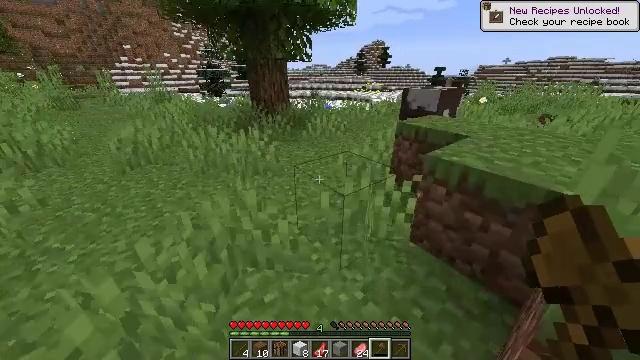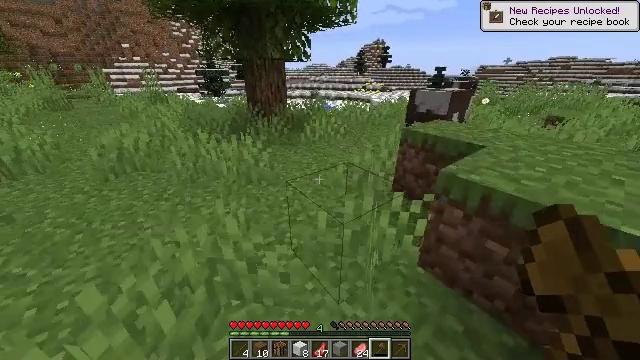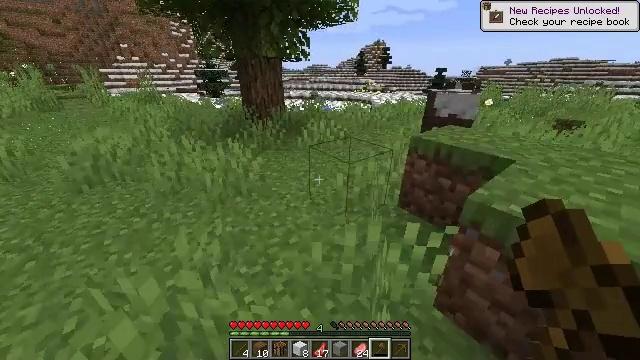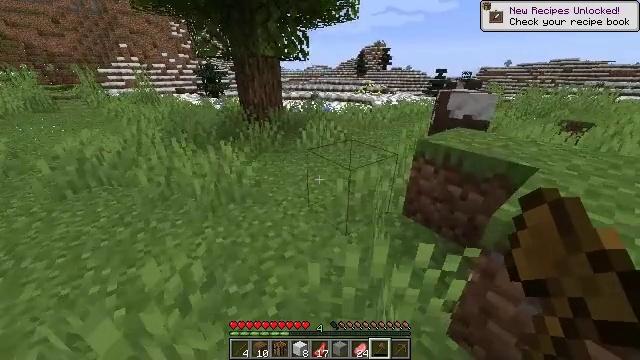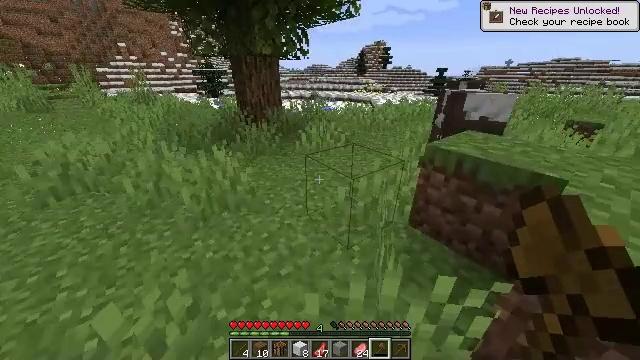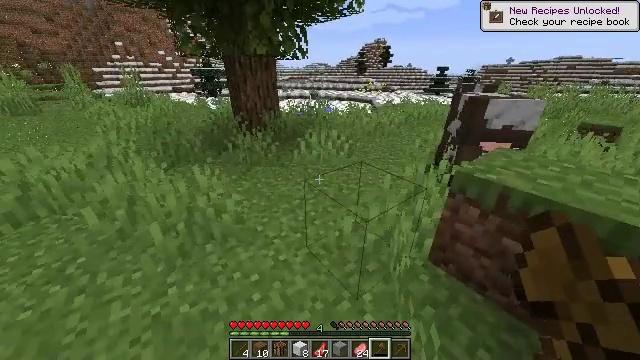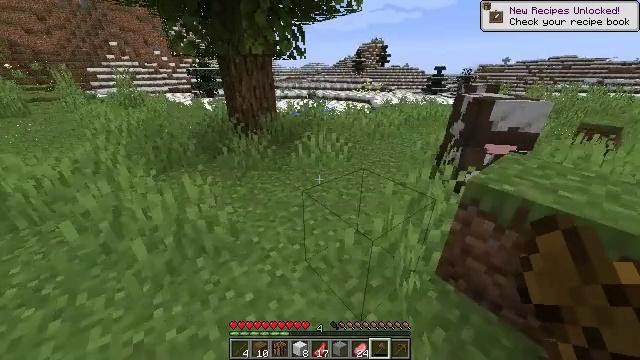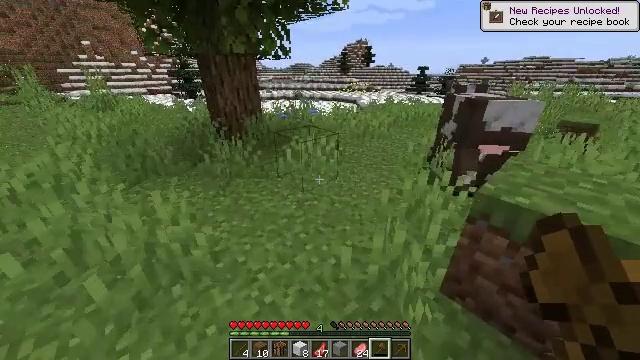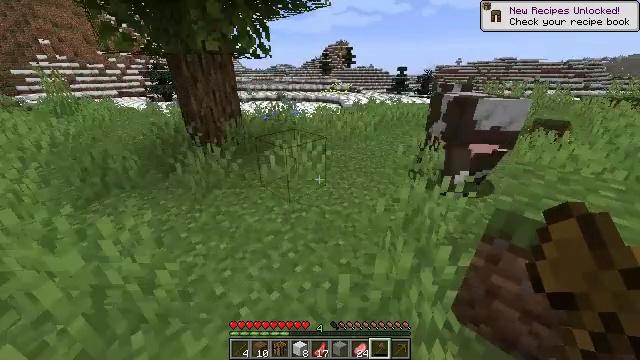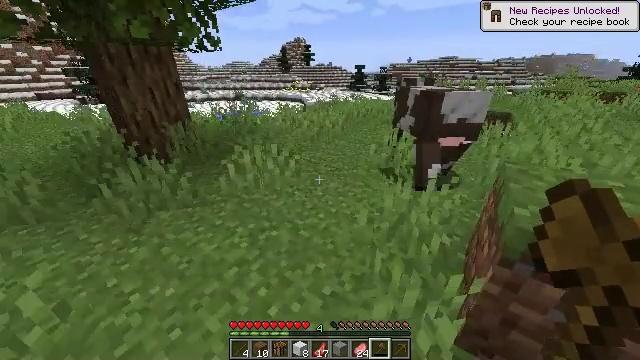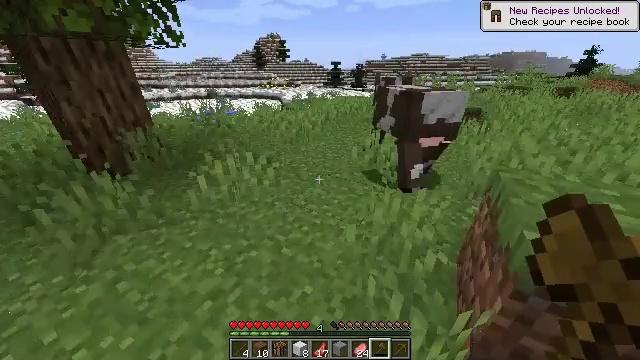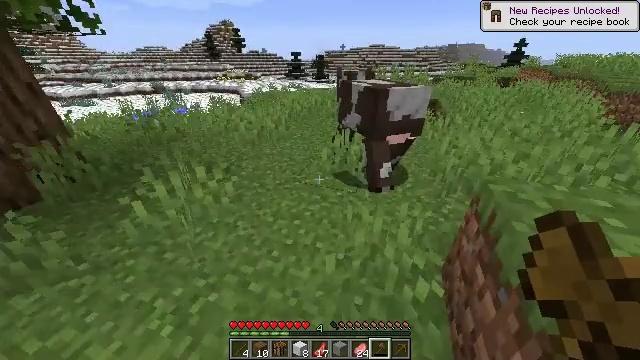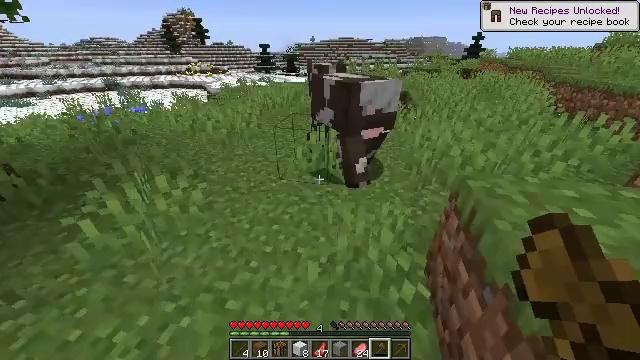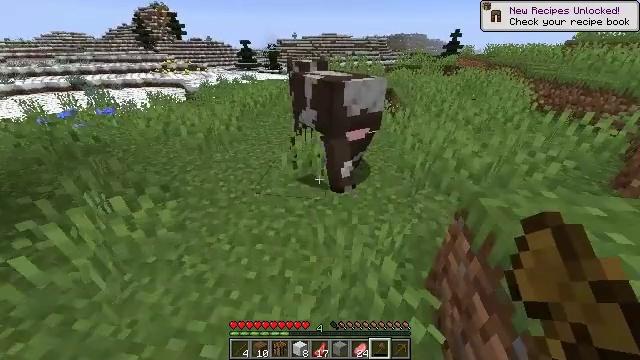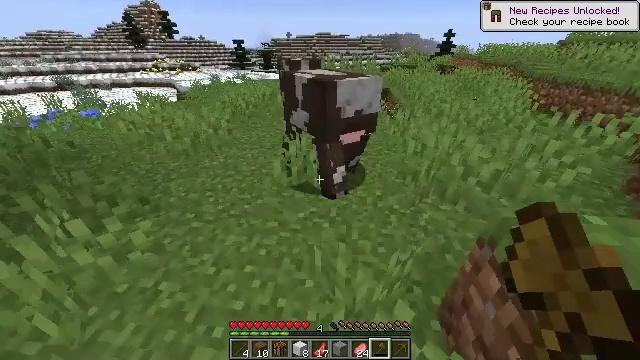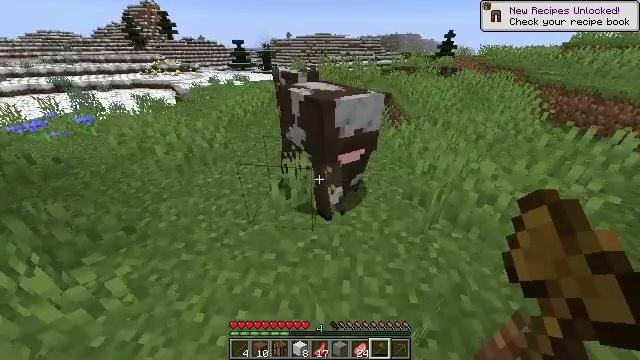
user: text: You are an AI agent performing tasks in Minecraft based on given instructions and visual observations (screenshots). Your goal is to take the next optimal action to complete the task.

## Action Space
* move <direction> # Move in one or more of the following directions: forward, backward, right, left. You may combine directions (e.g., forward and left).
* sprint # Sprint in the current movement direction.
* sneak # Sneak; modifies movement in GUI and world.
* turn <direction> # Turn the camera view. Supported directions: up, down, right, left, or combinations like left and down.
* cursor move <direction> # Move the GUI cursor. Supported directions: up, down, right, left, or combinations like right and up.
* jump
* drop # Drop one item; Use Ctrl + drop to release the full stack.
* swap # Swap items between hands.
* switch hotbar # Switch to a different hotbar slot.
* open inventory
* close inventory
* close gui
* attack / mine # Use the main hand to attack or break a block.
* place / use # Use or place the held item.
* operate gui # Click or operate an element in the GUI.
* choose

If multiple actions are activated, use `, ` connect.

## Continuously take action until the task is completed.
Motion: motion action
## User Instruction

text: Kill mobs.
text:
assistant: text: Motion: move forward, sprint
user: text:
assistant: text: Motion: move forward, sprint
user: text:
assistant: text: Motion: move forward, sprint
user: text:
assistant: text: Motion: move forward, sprint
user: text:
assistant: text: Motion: move forward
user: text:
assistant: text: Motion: move forward
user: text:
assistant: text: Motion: move forward, turn right
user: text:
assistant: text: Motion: move forward, sprint, turn right
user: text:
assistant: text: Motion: move forward, sprint, turn right
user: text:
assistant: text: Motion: move forward, sprint, turn right
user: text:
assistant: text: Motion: move forward, sprint, turn right and down
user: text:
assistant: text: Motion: move forward, turn right and down
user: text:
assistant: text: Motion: move forward, turn right
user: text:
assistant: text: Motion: move forward, turn right
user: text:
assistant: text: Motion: move forward, jump
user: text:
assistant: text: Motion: move forward, jump
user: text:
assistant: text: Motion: move forward, jump
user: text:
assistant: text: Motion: move forward, turn left and down, jump
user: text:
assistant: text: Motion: move forward, turn left and down, jump
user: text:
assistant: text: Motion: move forward, turn left and down, jump
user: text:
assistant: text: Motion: turn left and down, jump
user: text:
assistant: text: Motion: turn left and down
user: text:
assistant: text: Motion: turn left and down
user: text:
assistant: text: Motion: turn left and down, attack / mine
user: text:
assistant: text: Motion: turn left and down, attack / mine
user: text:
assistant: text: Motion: turn left and down, attack / mine
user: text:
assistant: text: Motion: turn left and down, attack / mine
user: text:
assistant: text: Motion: attack / mine
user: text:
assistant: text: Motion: no_op